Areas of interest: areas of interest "Residential"
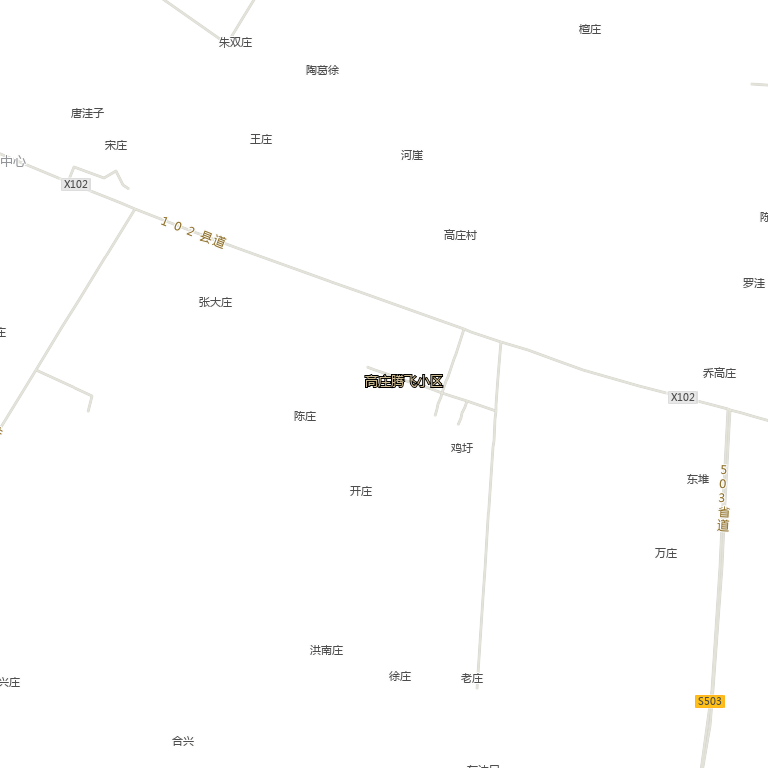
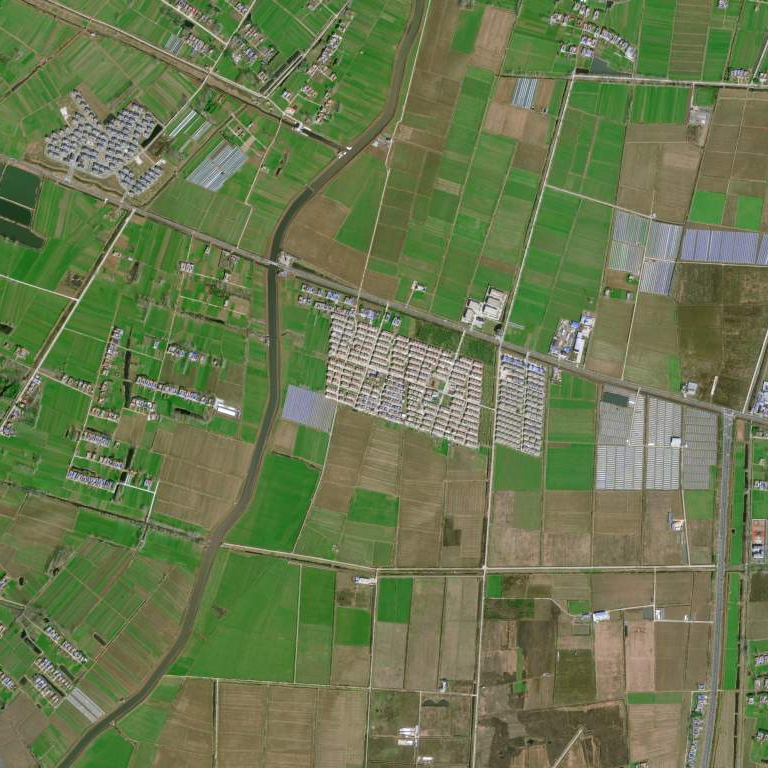